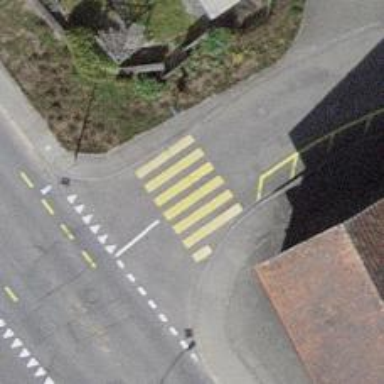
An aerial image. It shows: Zebra crossing on the road.